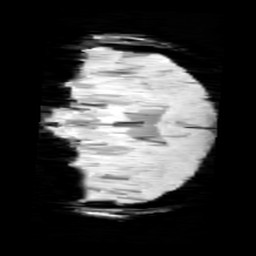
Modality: minIP
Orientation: coronal
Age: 11
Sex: male
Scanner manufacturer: siemens
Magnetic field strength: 3 T
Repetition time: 0.027 s
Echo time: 0.02 s